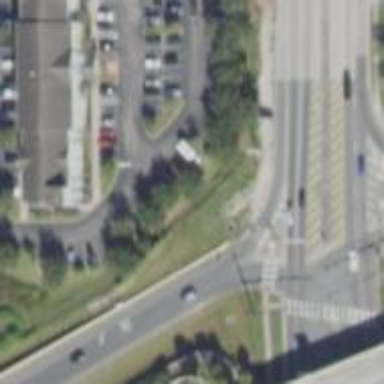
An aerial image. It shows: Marked crossing on footway.